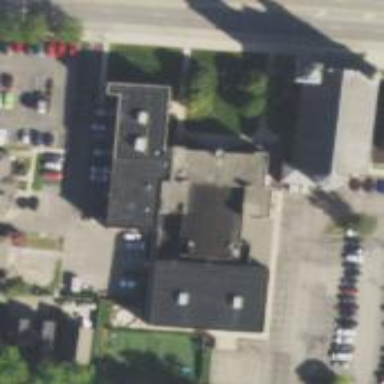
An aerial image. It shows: School building.